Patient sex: M
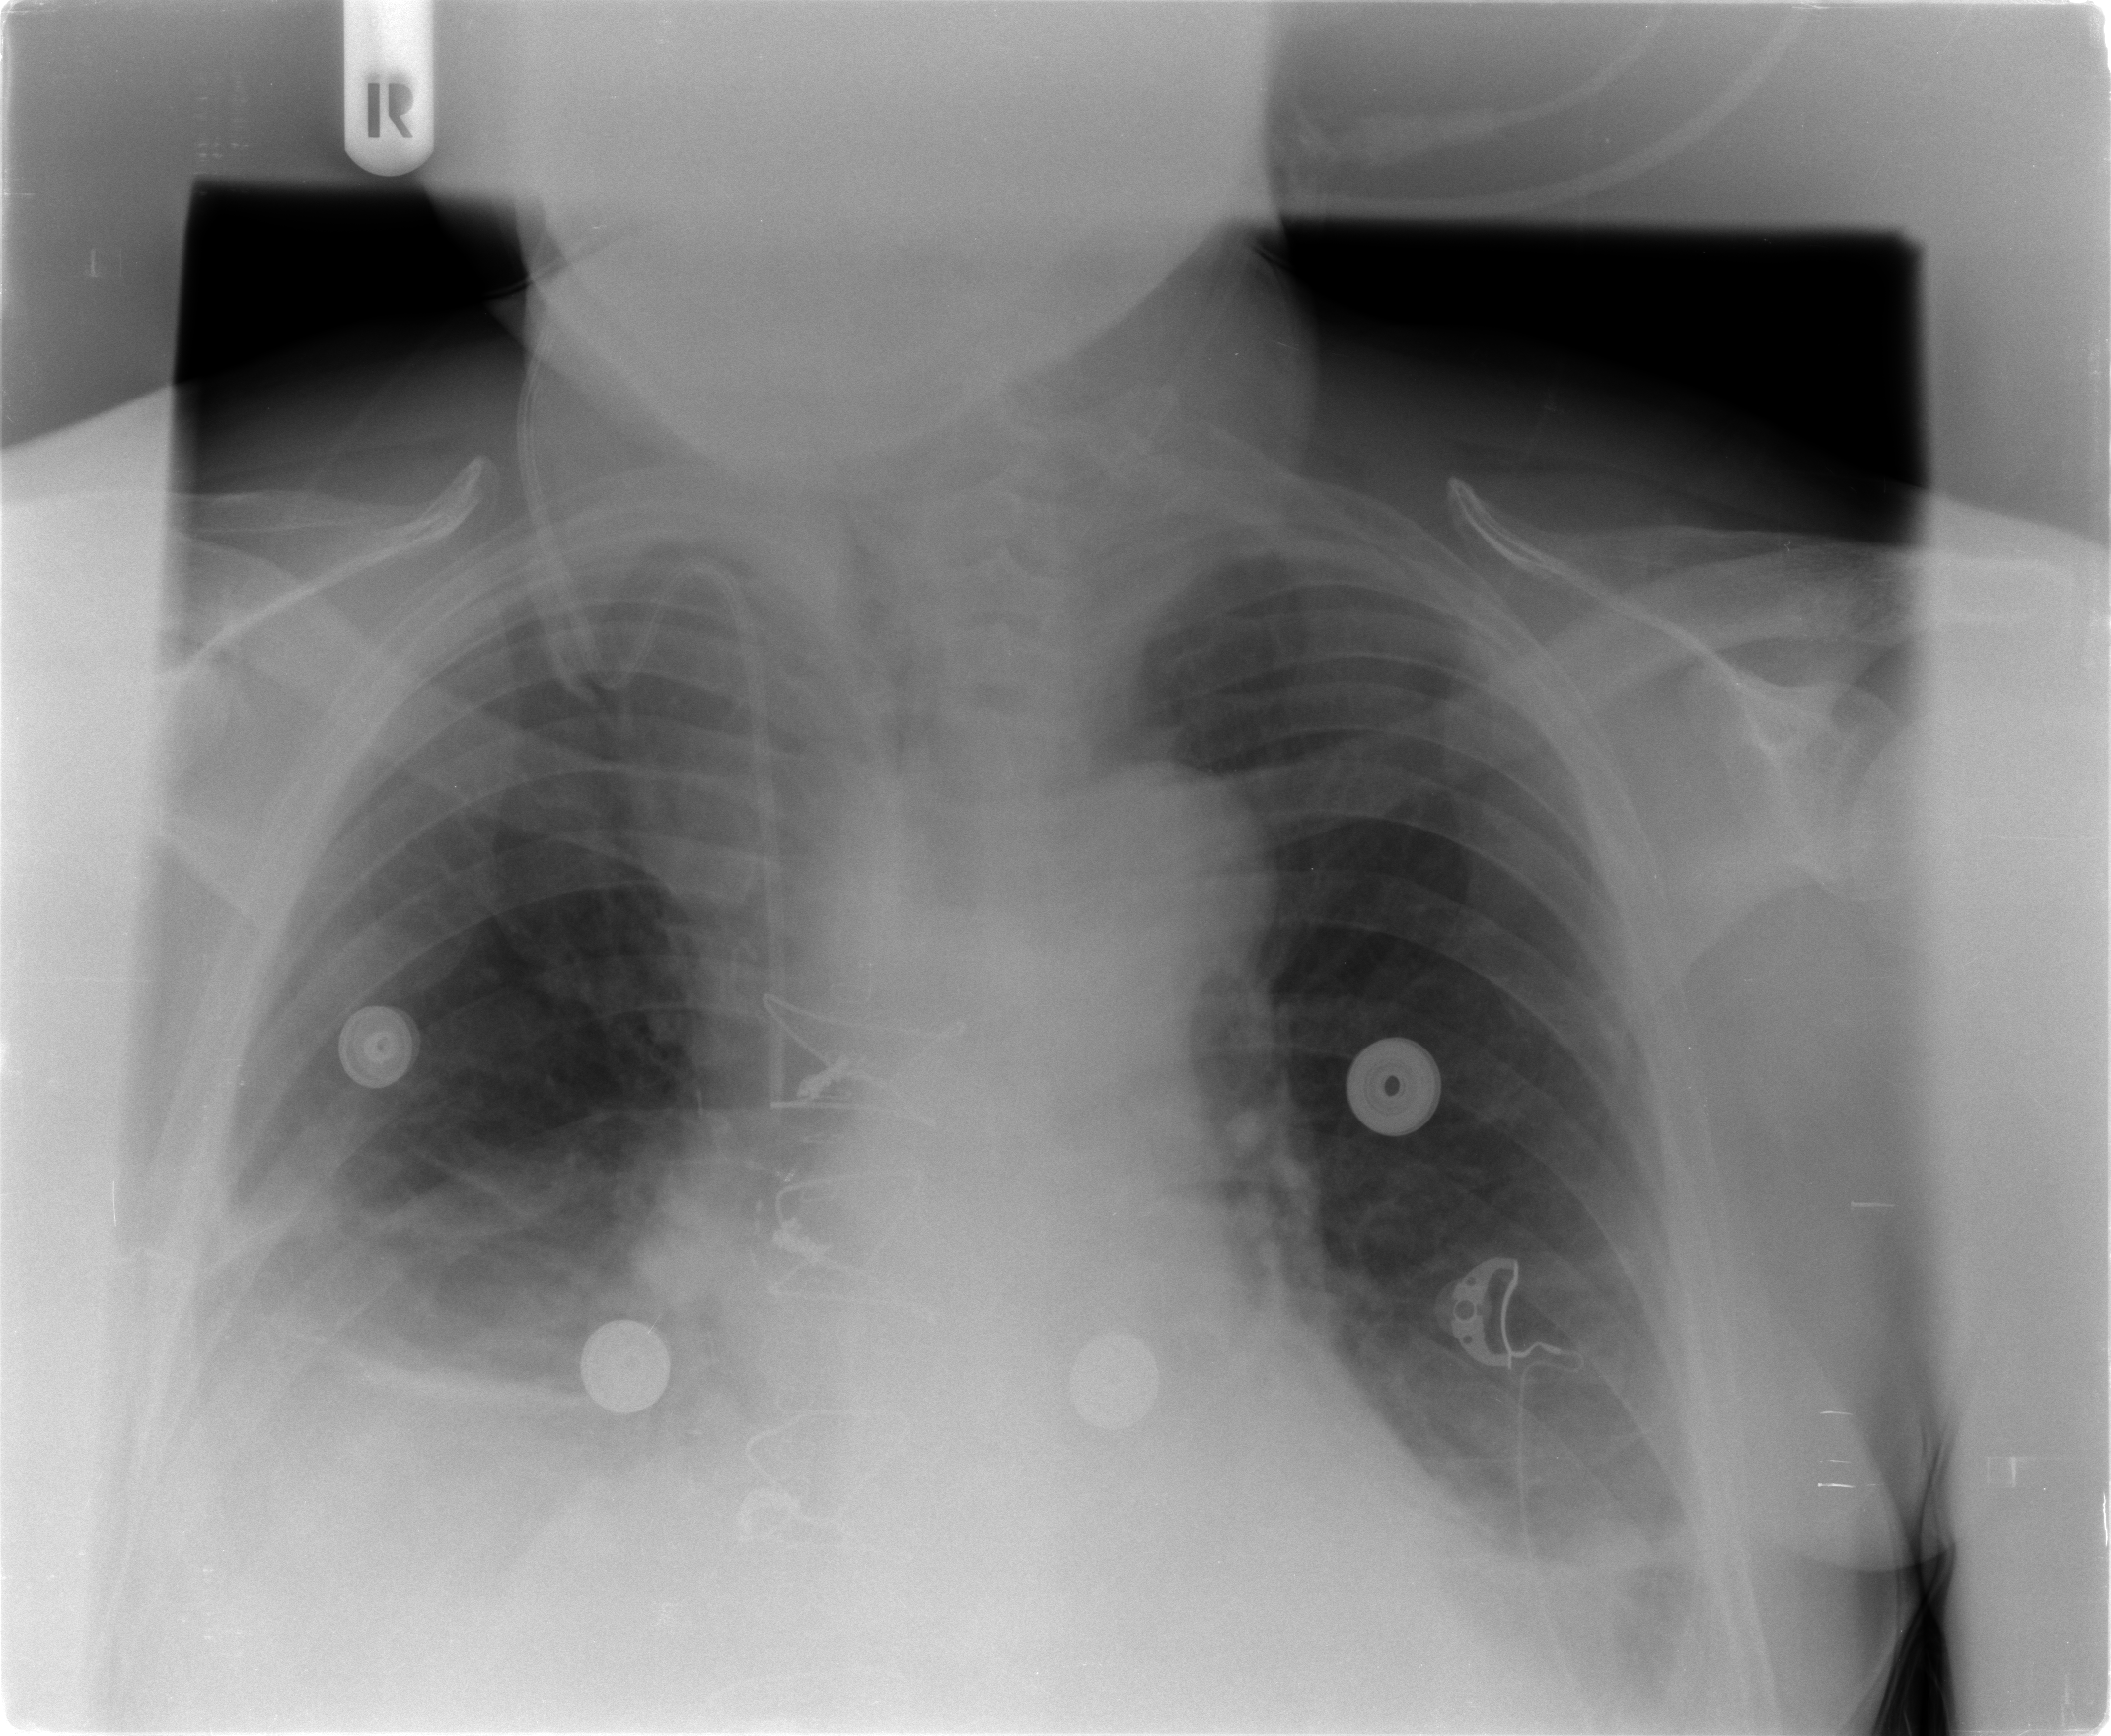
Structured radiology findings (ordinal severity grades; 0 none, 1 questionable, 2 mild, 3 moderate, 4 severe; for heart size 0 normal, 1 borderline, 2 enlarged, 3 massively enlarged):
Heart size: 1
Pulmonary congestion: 2
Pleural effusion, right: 3
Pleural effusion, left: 2
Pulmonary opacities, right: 2
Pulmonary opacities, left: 1
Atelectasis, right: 2
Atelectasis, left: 2